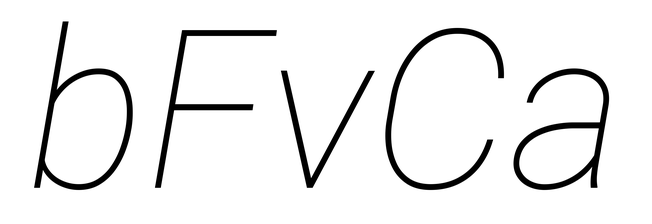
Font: Roboto-Italic_Thin_Italic